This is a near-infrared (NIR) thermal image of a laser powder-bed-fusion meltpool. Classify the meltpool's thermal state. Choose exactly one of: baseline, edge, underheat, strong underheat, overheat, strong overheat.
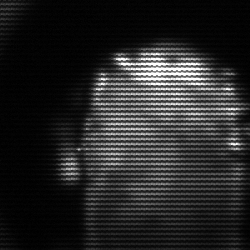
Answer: baseline